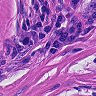
Metastatic tissue present: yes